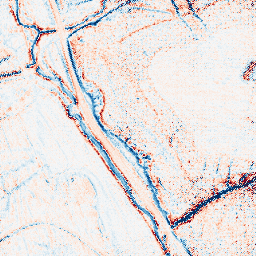
Category: multiscale
Decomposition family: dog_multiscale
Decomposition parameters: sigma_ratio: 1.4
n_scales: 4
base_sigma: 0.5
Upsampling method: regularized
Upsampling parameters: scale: 4
lambda_reg: 0.1
Upsampling scale: 4